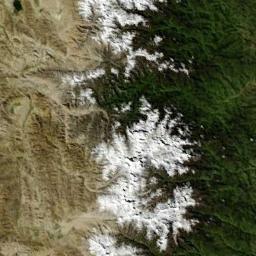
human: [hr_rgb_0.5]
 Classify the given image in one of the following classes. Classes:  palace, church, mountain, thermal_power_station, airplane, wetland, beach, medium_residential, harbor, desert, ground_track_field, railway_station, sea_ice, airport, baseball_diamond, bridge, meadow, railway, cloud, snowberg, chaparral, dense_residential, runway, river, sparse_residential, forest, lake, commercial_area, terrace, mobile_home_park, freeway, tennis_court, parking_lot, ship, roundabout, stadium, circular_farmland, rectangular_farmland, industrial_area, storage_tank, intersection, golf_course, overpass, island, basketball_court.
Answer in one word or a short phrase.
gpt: snowberg